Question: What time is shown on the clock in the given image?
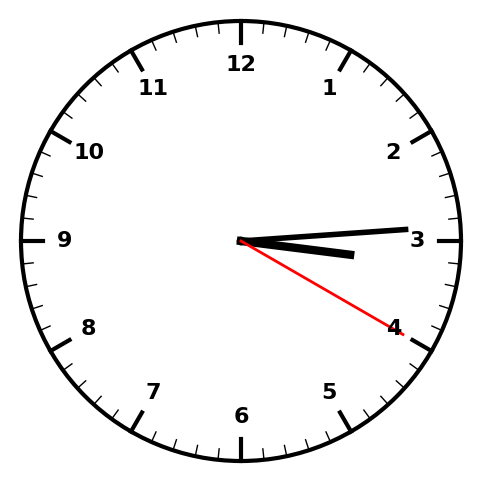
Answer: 03:14:20